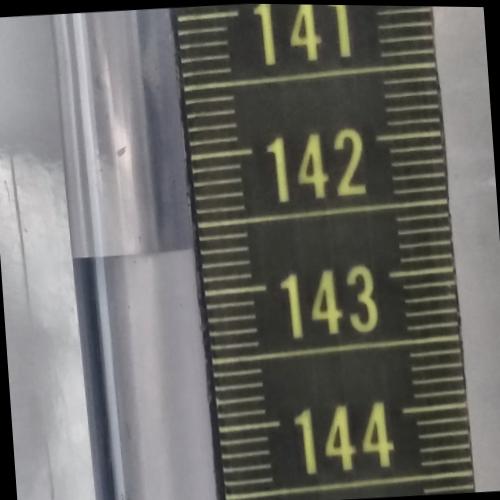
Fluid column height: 142.7 cm